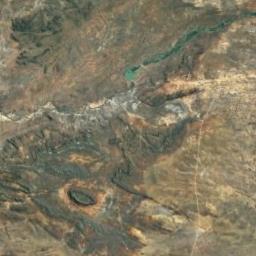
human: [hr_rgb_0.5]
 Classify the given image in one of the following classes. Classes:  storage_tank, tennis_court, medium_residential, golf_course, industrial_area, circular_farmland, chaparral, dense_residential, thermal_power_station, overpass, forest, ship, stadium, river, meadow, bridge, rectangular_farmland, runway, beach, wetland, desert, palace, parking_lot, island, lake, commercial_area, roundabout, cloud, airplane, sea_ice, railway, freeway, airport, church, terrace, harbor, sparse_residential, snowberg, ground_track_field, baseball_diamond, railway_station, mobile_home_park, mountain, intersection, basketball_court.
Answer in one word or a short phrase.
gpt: mountain